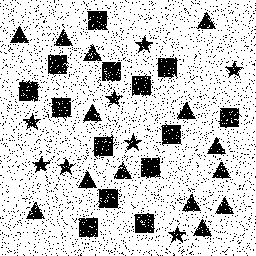
Squares: 14
Triangles: 14
Stars: 8
Total shapes: 36